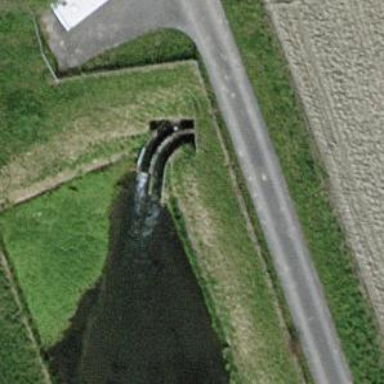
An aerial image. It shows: Culvert tunnel that serves as drain for the waterway.